Question: I am going through some tutorials and I have a problem with loading font file into Eclipse Java Project. I tried many solutions suggested here on SO, and eventually find one (using FileInputStream) which does work for me, but not when the project is exported as runnable JAR. On the other hand using same directory structure in the other project where I load icons works, so I guess the problem is not in the path itself.
Here is the directory structure:
Here is the code:
'''
package examples;
import java.awt.Font;
import java.awt.FontFormatException;
import java.awt.FontMetrics;
import java.awt.Graphics;
import java.awt.Graphics2D;
import java.awt.RenderingHints;
import java.io.File;
import java.io.FileInputStream;
import java.io.FileNotFoundException;
import java.io.IOException;
import java.net.URISyntaxException;
import javax.swing.JFrame;
import javax.swing.JOptionPane;
import javax.swing.JPanel;
public class Test01 extends JPanel {
String text = "Free the bound periodicals";
Font fon;
FileInputStream fis;
// InputStream fis;
@Override
public void paintComponent(Graphics comp) {
Graphics2D comp2D = (Graphics2D) comp;
// This (for another project) works both in Eclipse and in runnable JAR
// ImageIcon loadIcon = new ImageIcon(getClass().getResource("/examples/resources/load.gif"));
// This (quite contrary to many SO suggestions) doesn't work in Eclipse for this project, why?
// fis = this.getClass().getResourceAsStream("/examples/resources/vedrana.ttf");
// This (quite contrary to many SO suggestions) doesn't work in Eclipse for this project, why?
// fis = this.getClass().getClassLoader().getResourceAsStream("/examples/resources/verdana.ttf");
// This works within Eclipse project but not when exported to runnable JAR,
// Moreover many suggest that InputStream should be favored over FileInputStream
try {
fis = new FileInputStream(new File(getClass().getResource("/examples/resources/verdana.ttf").toURI()));
} catch (FileNotFoundException e1) {
JOptionPane.showMessageDialog(this, "FileNotFoundException!");
} catch (URISyntaxException e1) {
JOptionPane.showMessageDialog(this, "URISyntaxException!");
} catch (Exception e1) {
JOptionPane.showMessageDialog(this, "NullPointerException!");
}
try {
fon = Font.createFont(Font.TRUETYPE_FONT, fis);
} catch (FontFormatException e) {
// TODO Auto-generated catch block
System.out.println("Error - FontFormatException " + e.getMessage());
} catch (IOException e) {
// TODO Auto-generated catch block
System.out.println("Error - IOException " + e.getMessage());
}
fon = fon.deriveFont(Font.PLAIN, 72);
FontMetrics metrics = getFontMetrics(fon);
comp2D.setFont(fon);
comp2D.setRenderingHint(RenderingHints.KEY_ANTIALIASING, RenderingHints.VALUE_ANTIALIAS_ON);
int x = (getSize().width - metrics.stringWidth(text)) / 2;
int y = getSize().height / 2;
comp2D.drawString(text, x, y);
}
public static void main(String[] args) {
JFrame mainFrame = new JFrame("Main Menu");
mainFrame.setDefaultCloseOperation(JFrame.EXIT_ON_CLOSE);
mainFrame.setSize(1000, 250);
mainFrame.setVisible(true);
mainFrame.add(new Test01());
// mainFrame.pack();
}
}
'''
So, what bothers me is:
'''
fis = this.getClass().getResourceAsStream("/examples/resources/vedrana.ttf");
'''
nor this is working
'''
fis = this.getClass().getClassLoader().getResourceAsStream("/examples/resources/verdana.ttf");
'''
'''
fis = new FileInputStream(new File(getClass().getResource("/examples/resources/verdana.ttf").toURI()));
'''
As it turned out this will work:
'''
fis = this.getClass().getClassLoader().getResourceAsStream("examples/resources/verdana.ttf");
'''
The problem was in first slash - path should be "examples/resources/verdana.ttf" instead of "/examples/resources/verdana.ttf". It works both in Eclipse and in runnable JAR.
Now, what intrigues me is why is then that first slash necessary in this case
'''
ImageIcon loadIcon = new ImageIcon(getClass().getResource("/examples/resources/load.gif"));
'''
:
After being frustrated why this method doesn't work
'''
InputStream fis = this.getClass().getResourceAsStream("/examples/resources/verdana.ttf");
'''
I deleted whole class from Eclipse and now BOTH methods work within Eclipse and runanble JAR - just as it should be.
'''
InputStream fis = this.getClass().getResourceAsStream("/examples/resources/verdana.ttf");
'''
or
'''
InputStream fis = this.getClass().getClassLoader().getResourceAsStream("examples/resources/verdana.ttf");
'''
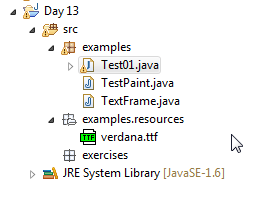
Answer: To answer your last concern about the slash: when you use 'getClass()' the search will begin from the calling class. If you don't use the first class the file will be looked for in 'examples/examples/resource' (since the calling class is in 'examples') which doesn't exist. What the forward slash does is bring the search to the class path root.
> This works within Eclipse project but not when exported to runnable JAR,
Moreover many suggest that 'InputStream' should be favored over 'FileInputStream'
If you a resource is needed for you application and is packaged in the jar, it be read from an URL, either via 'getClass().getResource()' which returns an actual URL to a resource, or 'getClass().getResourceAsStream()' which return the resource as a stream in the form of 'InputStream', obtained from the URL. You can also 'getClassLoader()', but here are the main differences
- 'getClass()' - As stated above, the search will begin from the location of the calling class. So whatever package the class is in, that's where the search begins. A structure like this '''
ProjectRoot
src
com
example
MyClass.class
resources
resource.ttf
'''
will cause the the search to begin from inside 'example' dir of the package. So if you try and use this path 'resources/resource.ttf' if will fail, because there no 'resources' dir in the 'examples' dir. Using the '/' will bring the search to the root of the class path, which is the 'src' (at least from IDE perspective - which will get jar'ed into a 'classes'). So '/resources/resource.ttf' would work, as 'src/resources/resource.ttf' exists.- 'getClassLoader()' - begins it's search from the class path root, so the 'src'. You don't need the extra '/' because 'resources/resource.ttf' is like saying it exists as 'src/resources/resource.ttf'.
---
On another note, when you use any form of a 'File' search, the search will be in terms of the local file system. So as to your question why using 'File' would work on your IDE, is because the IDE launches the program not from the jar, but from the IDE itself and uses the current working directory as the root path.
So the main thing to keep in mind is that when your file is an application resources, read it as such from the class path.
'''
InputStream is = getClass().getResourcAsStream("/path/to/file");
'''
---
Further explanation about the functionality of your IDE. Yours is eclipse. If you go to you project in yout file system, you will see a 'bin' file, in terms of your IDE is the class path. When you compile your code, the resources get copied into that path. That's where the IDE will search when you try and read as a file, as the project is the working directory, and using a non absolute path, that's where the searching happens